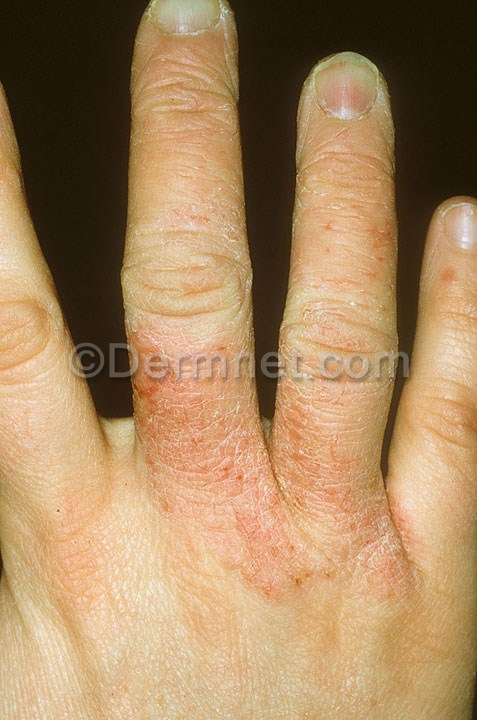
Disease: Eczema Photos